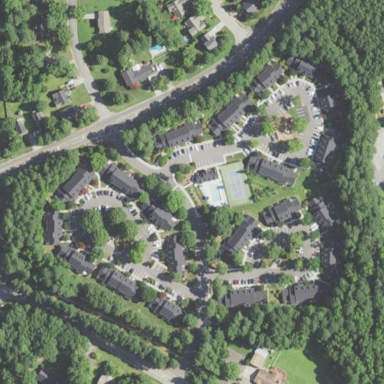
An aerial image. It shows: Residential neighbourhood.